Field crop: maize
Growth stage: 2
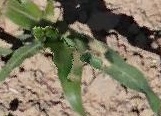
Species: maize